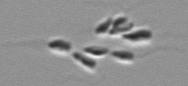
Label: Dinobryon